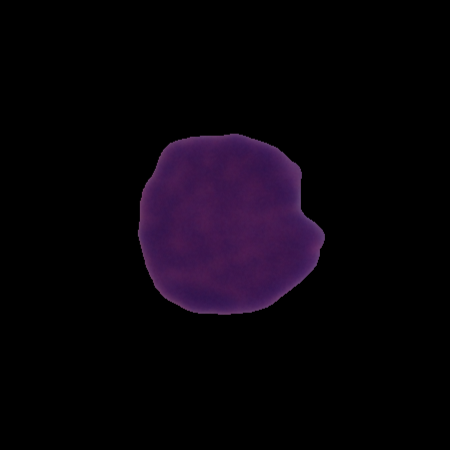
Label: cancer